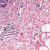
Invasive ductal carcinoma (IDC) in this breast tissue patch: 0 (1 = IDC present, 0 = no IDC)